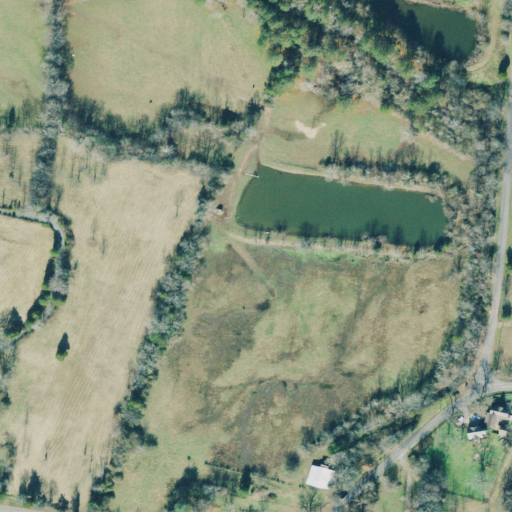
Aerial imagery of depression(s) in Georgia named Redwine Cove containing pasture, open development, evergreen forest, deciduous forest, mixed forest, open water, herbaceous wetlands, low intensity development, and woody wetlands